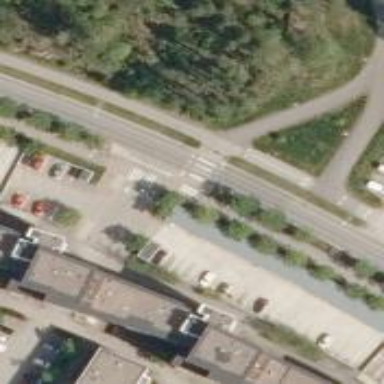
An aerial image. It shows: Marked crossing on the road.